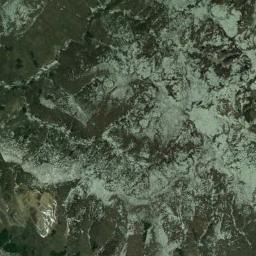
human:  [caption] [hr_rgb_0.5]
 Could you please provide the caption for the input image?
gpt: There are many trees on the mountain .

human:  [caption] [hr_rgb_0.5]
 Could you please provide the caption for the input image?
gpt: The mountains are completely covered by vegetation .

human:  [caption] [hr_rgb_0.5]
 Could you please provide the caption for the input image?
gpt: The mountain is full of green plants with lines of bare land .

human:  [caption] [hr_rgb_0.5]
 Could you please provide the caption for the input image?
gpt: The mountain has a rugged surface and here is some snow capped mountainpeaks .

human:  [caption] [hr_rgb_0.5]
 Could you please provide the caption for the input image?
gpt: There are green mosses and white rocks on the mountain .